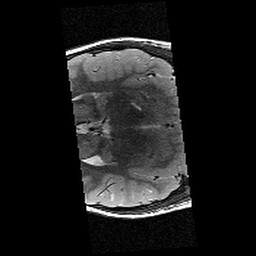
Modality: T2w
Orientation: axial
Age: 10
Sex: female
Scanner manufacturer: siemens
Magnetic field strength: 3 T
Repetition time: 9.23 s
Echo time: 0.067 s